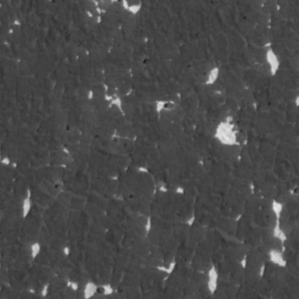
Label: frost